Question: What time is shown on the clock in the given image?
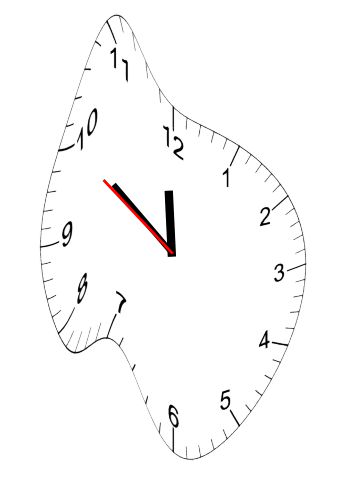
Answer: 11:50:50